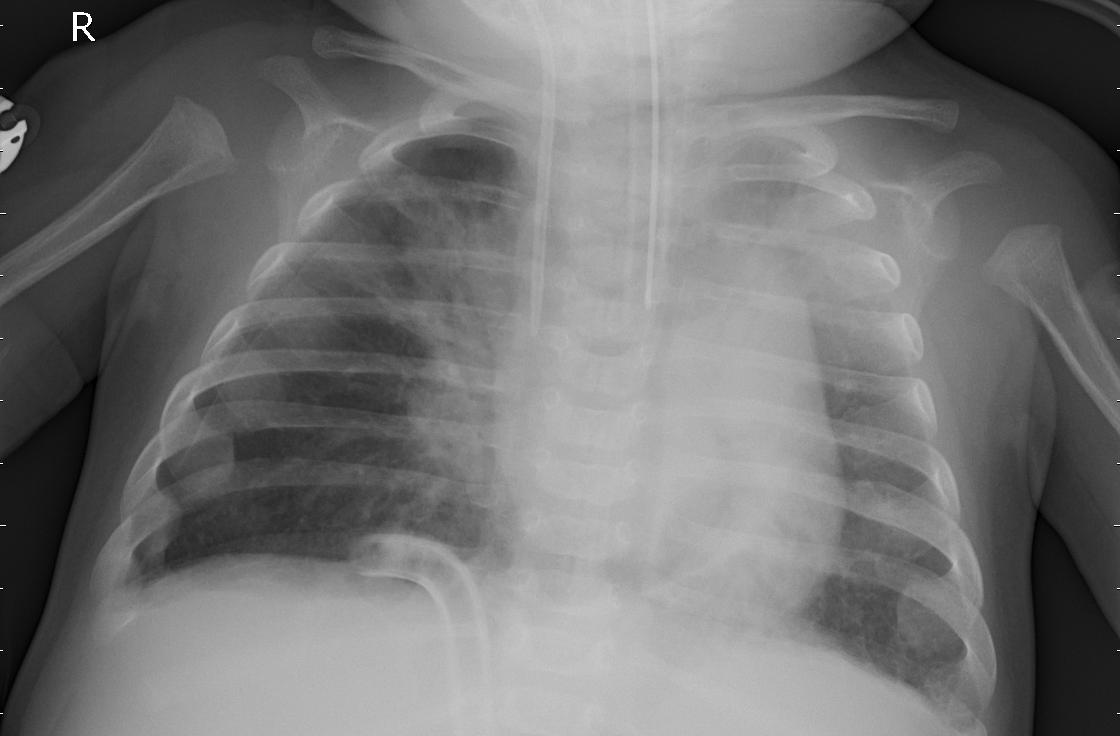
Diagnosis: PNEUMONIA